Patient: sex M, age 23
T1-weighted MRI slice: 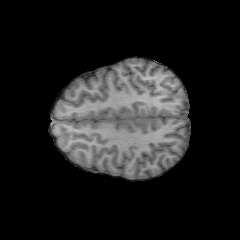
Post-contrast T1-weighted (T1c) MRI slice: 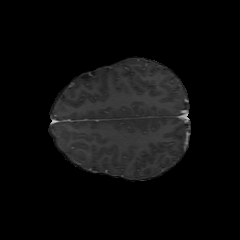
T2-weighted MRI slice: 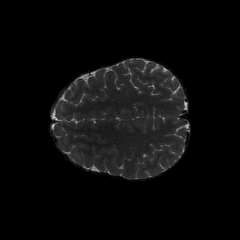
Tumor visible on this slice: yes
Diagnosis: Oligodendroglioma, IDH-mutant, 1p/19q-codeleted
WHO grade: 2